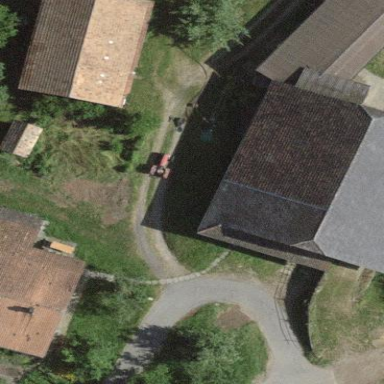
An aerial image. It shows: Farmyard area.